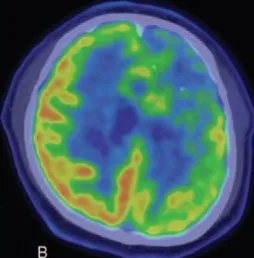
A 49-year-old man confirmed recurrence after a resection of frontal lobe glioma. (B) Postoperative site showed predominantly reduced uptake as seen on the axial PET/CT image, with a small focus of mildly increased uptake within.
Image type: radiology (pet)